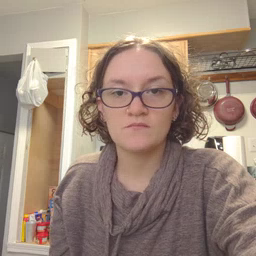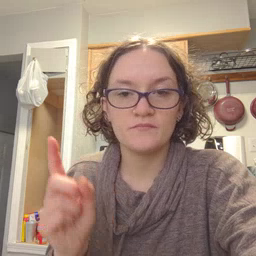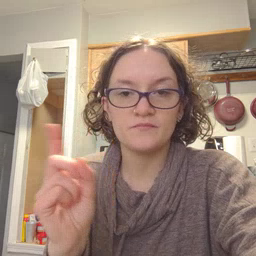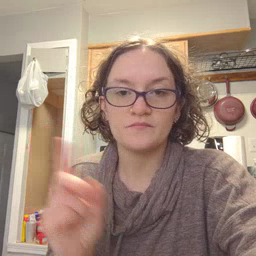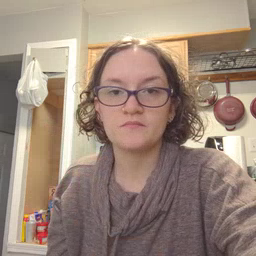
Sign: where